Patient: sex M, age 70
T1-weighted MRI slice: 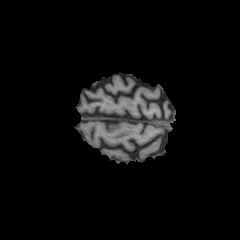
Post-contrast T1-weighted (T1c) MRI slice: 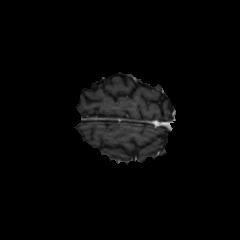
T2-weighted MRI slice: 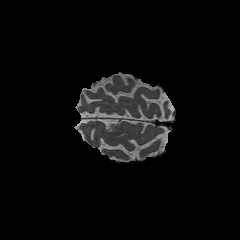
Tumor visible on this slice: no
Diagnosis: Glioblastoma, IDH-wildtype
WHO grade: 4